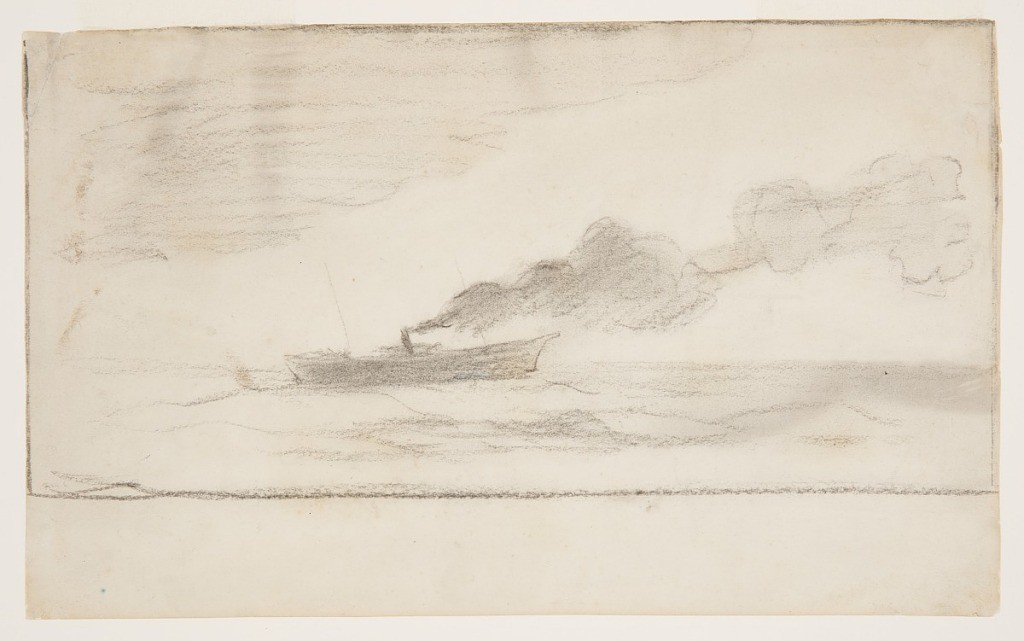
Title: Fishing Trawler
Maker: Winslow Homer, American, 1836–1910
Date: ca. 1881
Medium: Charcoal on paper
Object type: Drawing
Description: Horizontal view of a fishing trawler with a long trail of smoke and a large cloud across upper left corner.